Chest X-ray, PA view. Patient: 22 years old, sex M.
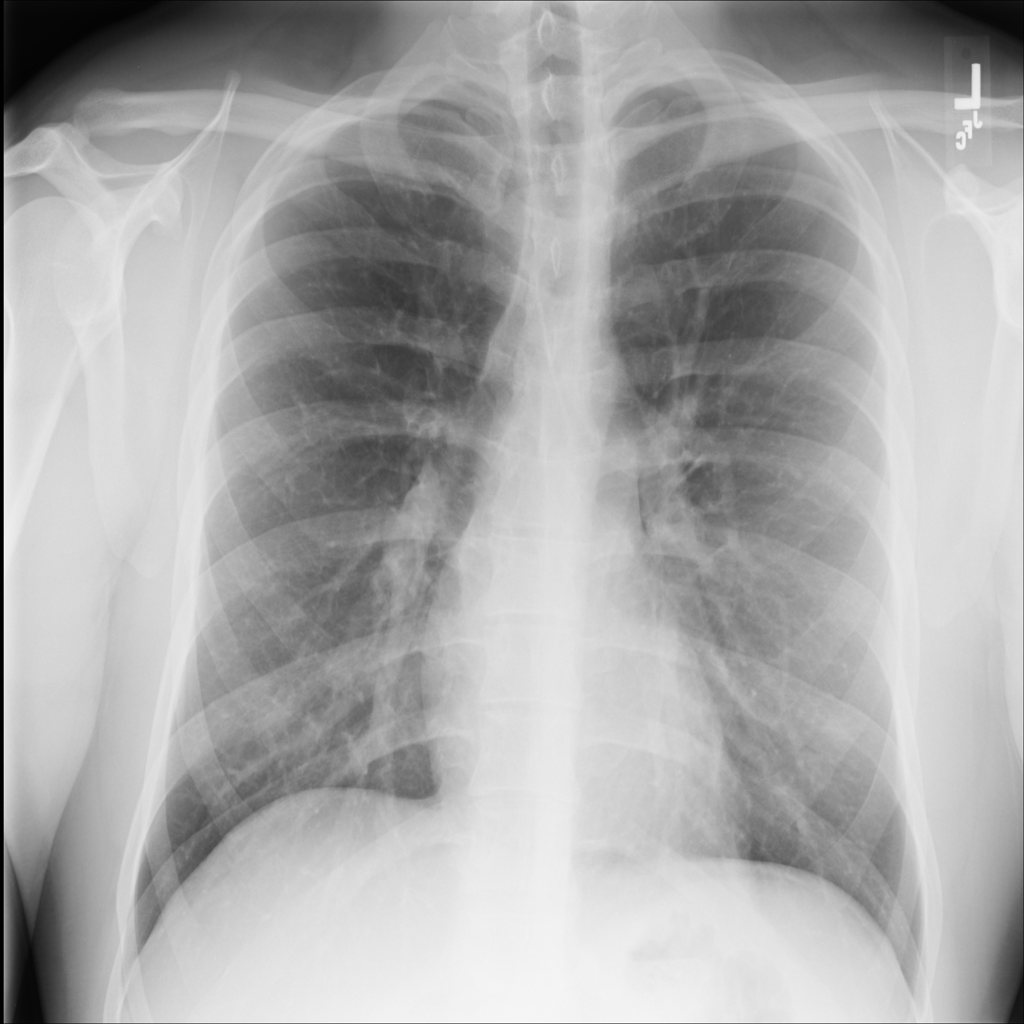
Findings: No Finding